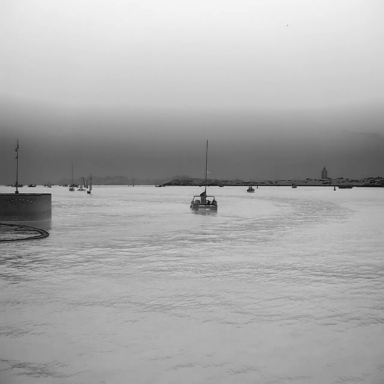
There is a container_ship in the infrared image.